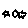
Label: star